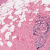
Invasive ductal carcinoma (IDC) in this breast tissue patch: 0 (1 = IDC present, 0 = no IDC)